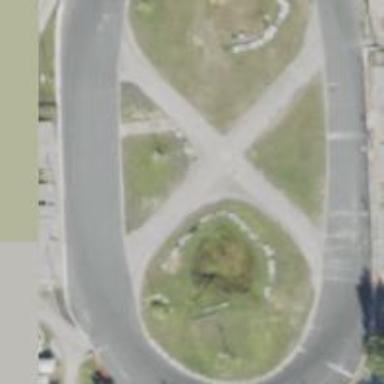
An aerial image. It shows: Motor sport raceway.